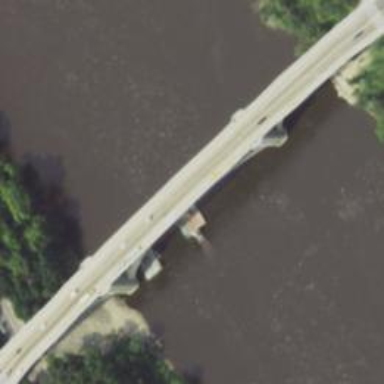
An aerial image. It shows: Architectural bridge with arched structure.